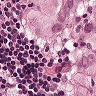
Metastatic tissue present: yes